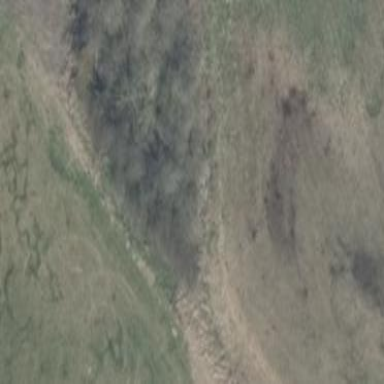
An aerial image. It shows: Patch of scrub vegetation.